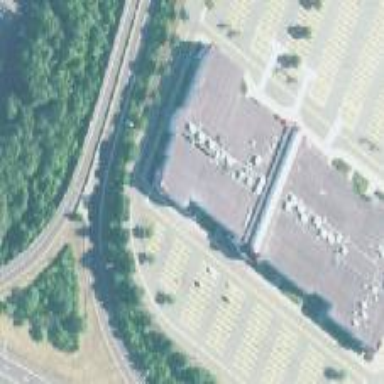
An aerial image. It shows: Cinema building.